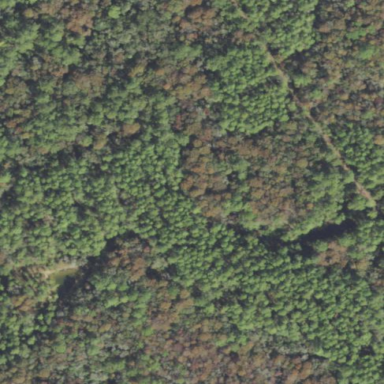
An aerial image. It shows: Forest dominated by needle-leaved trees.